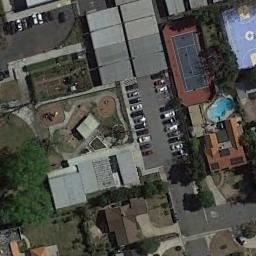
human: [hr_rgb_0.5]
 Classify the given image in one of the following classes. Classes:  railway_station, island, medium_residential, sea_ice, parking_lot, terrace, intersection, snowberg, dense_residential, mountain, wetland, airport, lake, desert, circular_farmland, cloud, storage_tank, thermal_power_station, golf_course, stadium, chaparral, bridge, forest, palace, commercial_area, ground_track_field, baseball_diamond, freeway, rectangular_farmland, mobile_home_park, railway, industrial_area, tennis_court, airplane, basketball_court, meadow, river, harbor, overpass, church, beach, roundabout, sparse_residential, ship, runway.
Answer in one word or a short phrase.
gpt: tennis_court